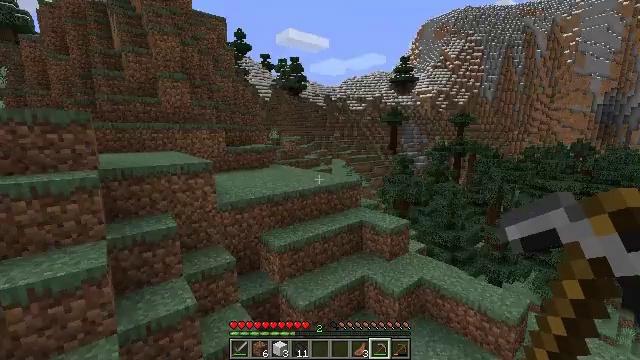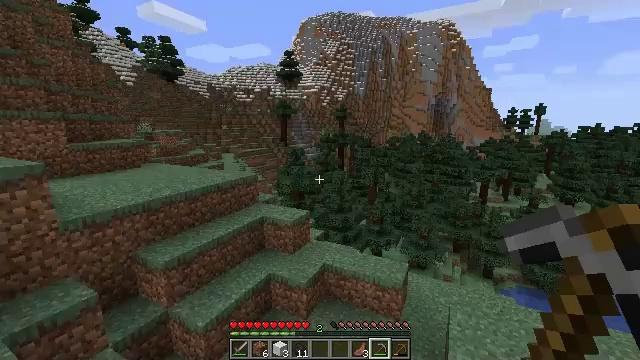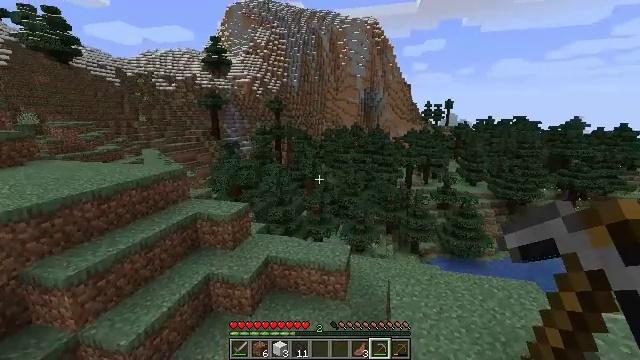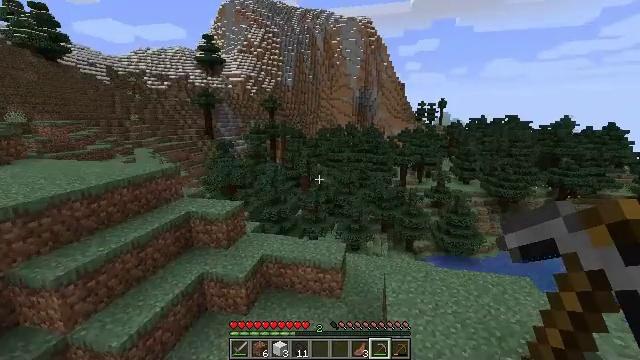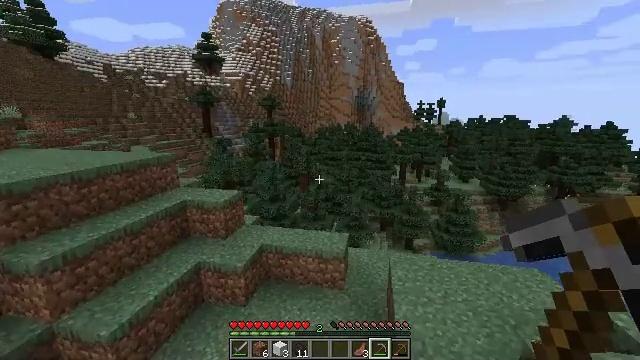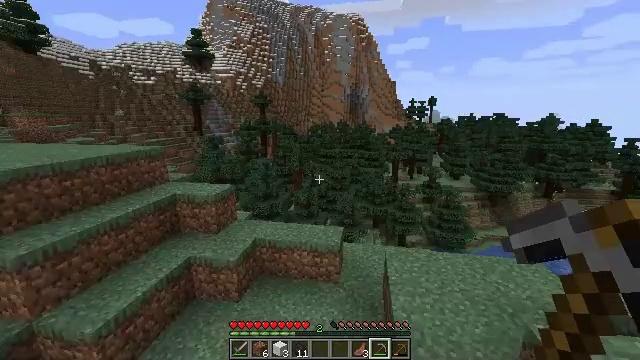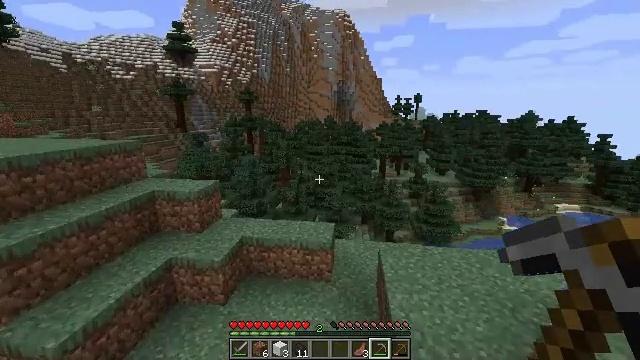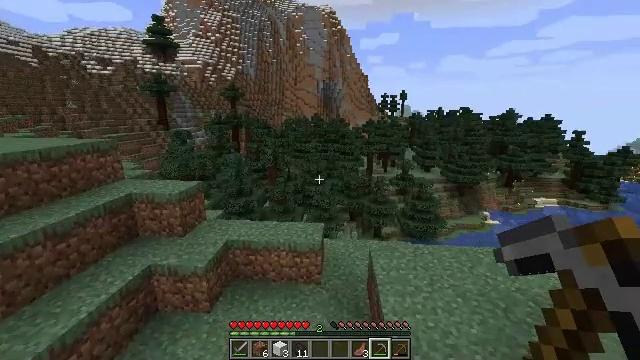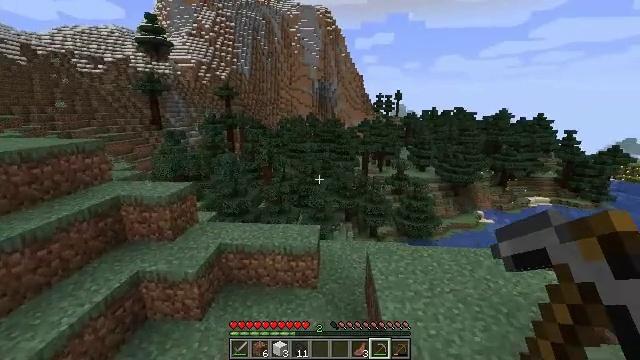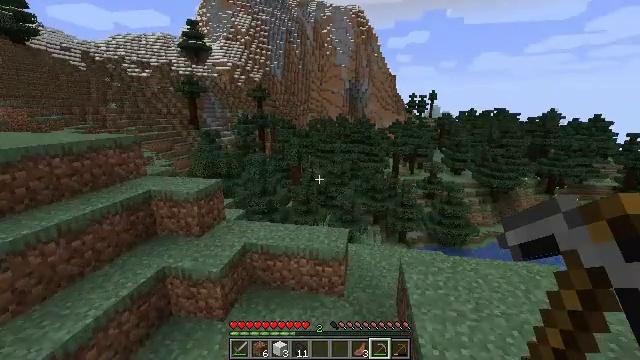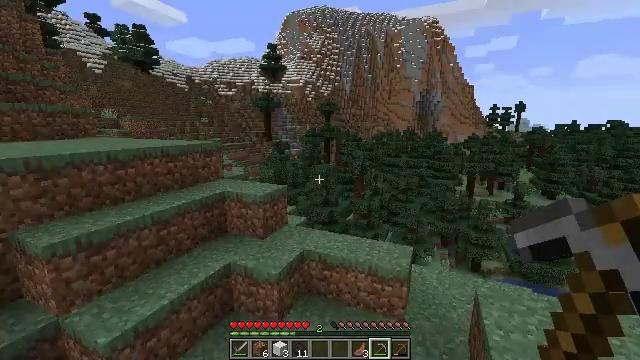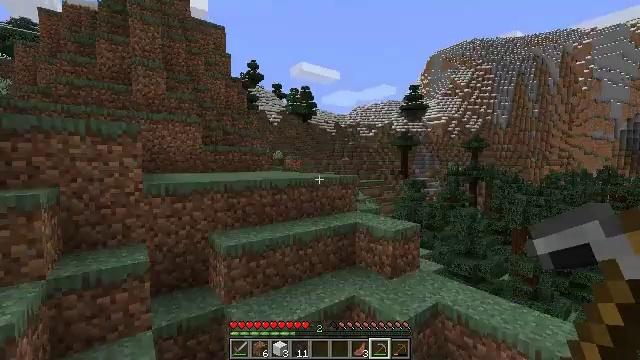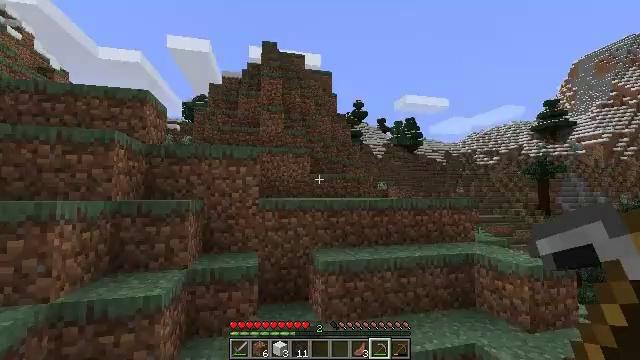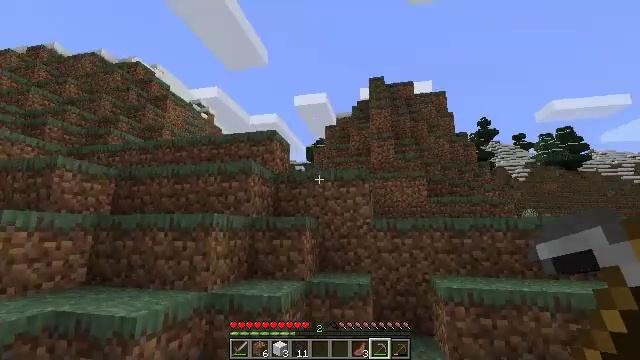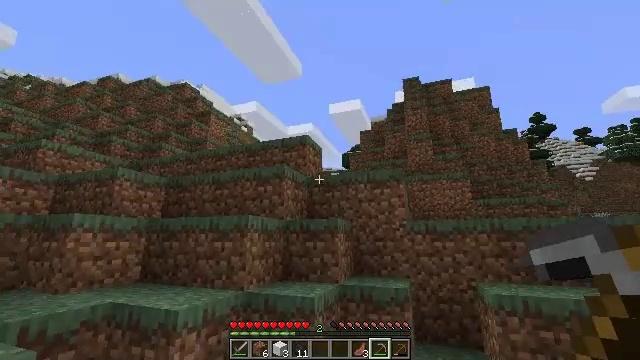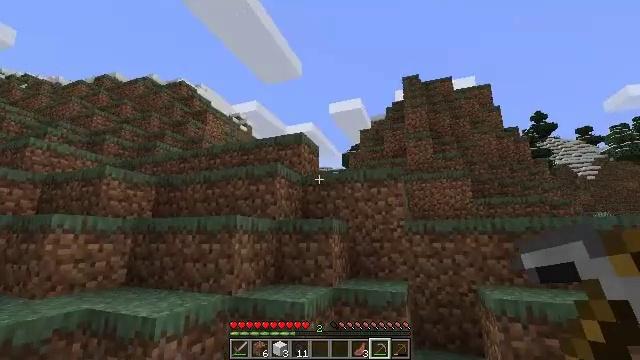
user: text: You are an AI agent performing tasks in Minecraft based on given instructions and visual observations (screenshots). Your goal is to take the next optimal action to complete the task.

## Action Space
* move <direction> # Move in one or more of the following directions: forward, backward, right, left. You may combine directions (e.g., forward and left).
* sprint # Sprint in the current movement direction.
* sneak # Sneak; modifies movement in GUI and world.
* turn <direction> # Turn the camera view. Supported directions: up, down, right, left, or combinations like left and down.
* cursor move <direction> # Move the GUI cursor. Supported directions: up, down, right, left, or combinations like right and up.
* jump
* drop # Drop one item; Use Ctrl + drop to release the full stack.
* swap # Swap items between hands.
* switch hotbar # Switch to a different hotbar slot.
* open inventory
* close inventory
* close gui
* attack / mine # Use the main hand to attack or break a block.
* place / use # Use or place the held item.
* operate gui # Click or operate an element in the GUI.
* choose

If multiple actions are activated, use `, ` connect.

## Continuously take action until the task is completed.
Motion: motion action
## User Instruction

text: Kill the salmon.
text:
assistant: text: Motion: move forward, turn right and down
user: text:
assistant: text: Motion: move forward, turn right and down
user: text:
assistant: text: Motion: move forward, turn right
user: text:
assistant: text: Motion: move forward
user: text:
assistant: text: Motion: move forward, turn right
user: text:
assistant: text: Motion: move forward, turn right
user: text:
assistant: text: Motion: move forward, turn right
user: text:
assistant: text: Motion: move forward, turn right
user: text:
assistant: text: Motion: move forward, turn left
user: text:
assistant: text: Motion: move forward, turn left and up
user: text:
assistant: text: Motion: move forward, turn left and up
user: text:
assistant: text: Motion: move forward, turn left and up
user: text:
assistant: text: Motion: move forward, turn left and up
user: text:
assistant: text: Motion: move forward, turn left and up
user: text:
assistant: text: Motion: move forward
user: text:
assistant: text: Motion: move forward
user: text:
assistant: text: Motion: move forward
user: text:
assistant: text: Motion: move forward
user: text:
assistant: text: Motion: move forward, jump
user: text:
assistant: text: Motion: move forward, turn right, jump
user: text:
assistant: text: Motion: move forward, turn right and down, jump
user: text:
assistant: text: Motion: move forward, turn right and down, jump
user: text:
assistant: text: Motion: move forward, turn right and down, jump
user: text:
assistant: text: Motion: move forward, turn right and down, jump
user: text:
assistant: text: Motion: move forward, turn right and down, jump
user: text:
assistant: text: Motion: move forward, turn right and down, jump
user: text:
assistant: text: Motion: move forward, turn right and down, jump
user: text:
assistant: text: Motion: move forward, turn right and down, jump
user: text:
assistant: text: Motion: move forward, turn right and down, jump
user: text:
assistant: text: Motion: move forward, turn right and down, jump